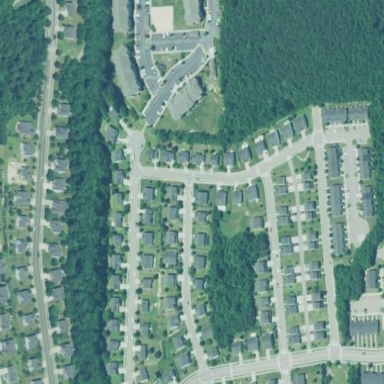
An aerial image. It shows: Residential neighbourhood.